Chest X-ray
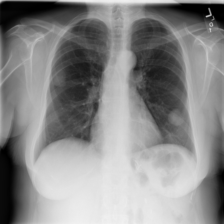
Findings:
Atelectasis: negative
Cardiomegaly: negative
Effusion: negative
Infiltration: negative
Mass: negative
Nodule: positive
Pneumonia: negative
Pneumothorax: negative
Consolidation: negative
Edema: negative
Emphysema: negative
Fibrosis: negative
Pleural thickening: negative
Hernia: negative